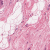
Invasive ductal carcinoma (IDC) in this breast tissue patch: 0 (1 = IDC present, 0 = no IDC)